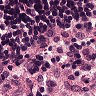
Metastatic tissue present: no